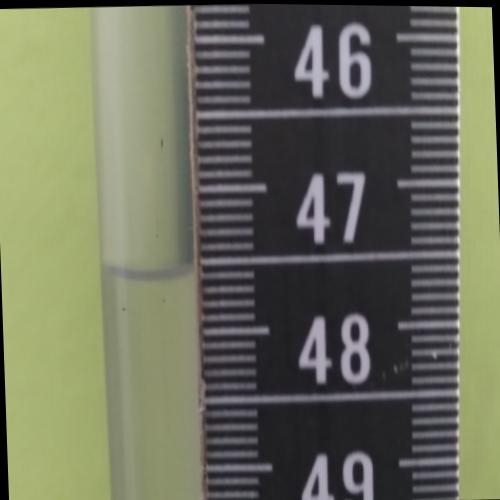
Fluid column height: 47.6 cm